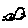
Label: bird